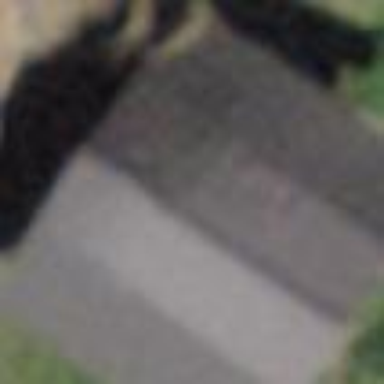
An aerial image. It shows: Barn.